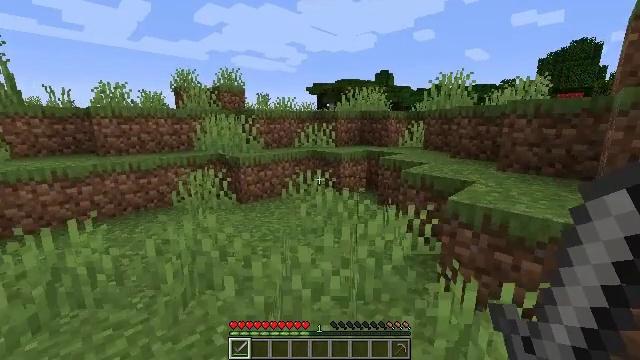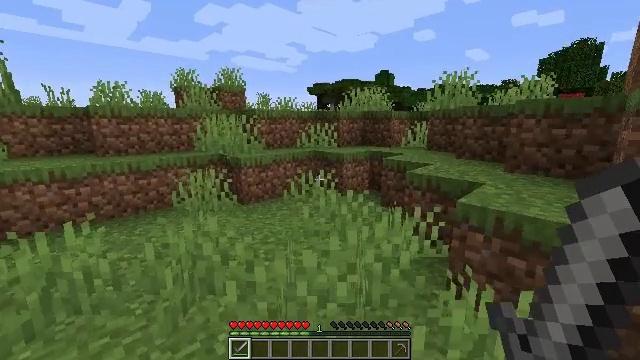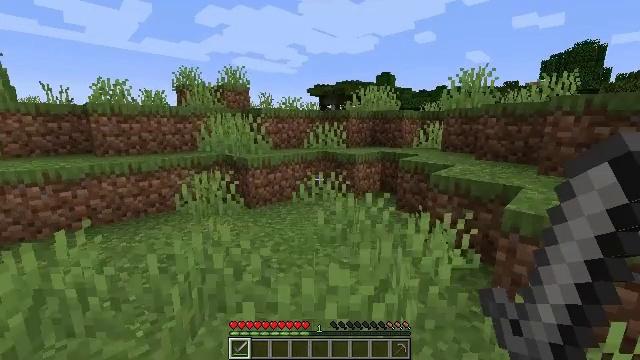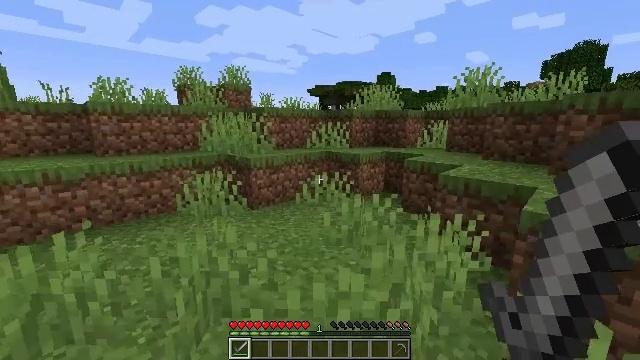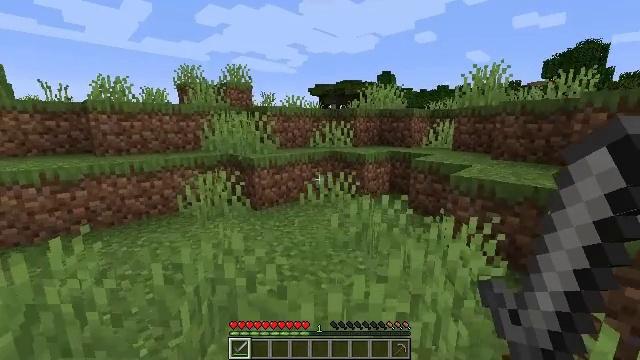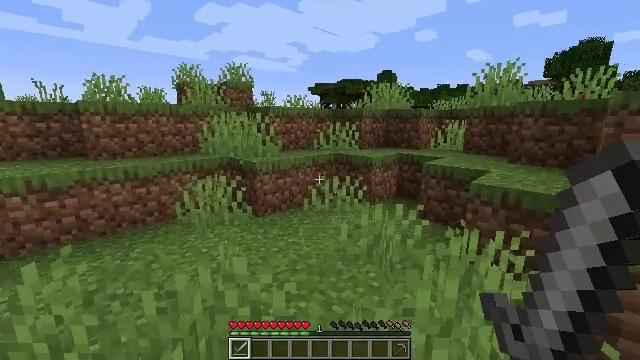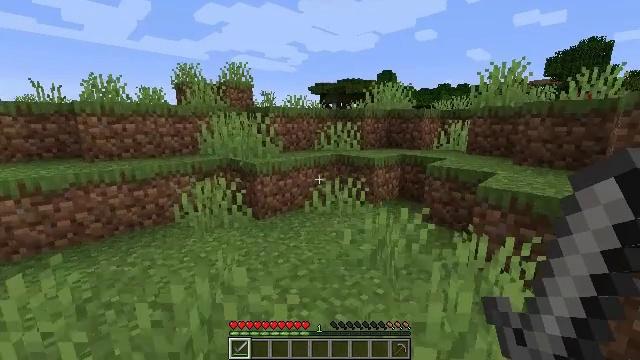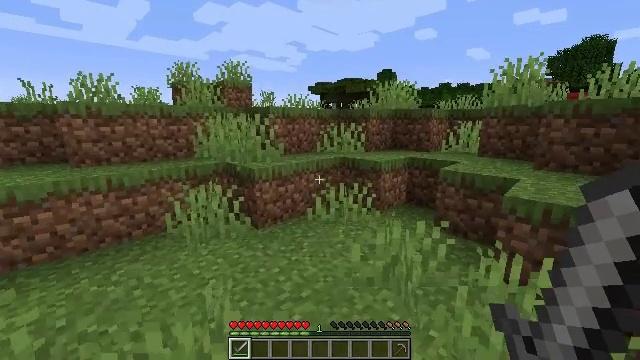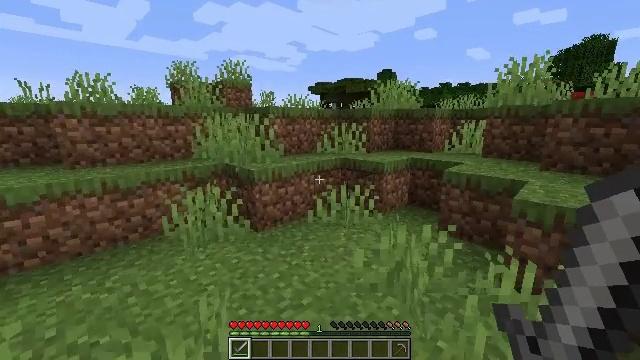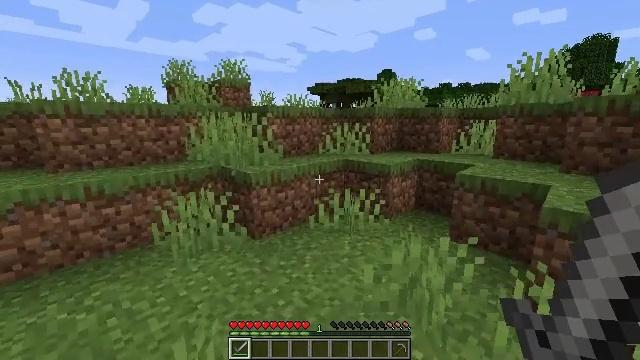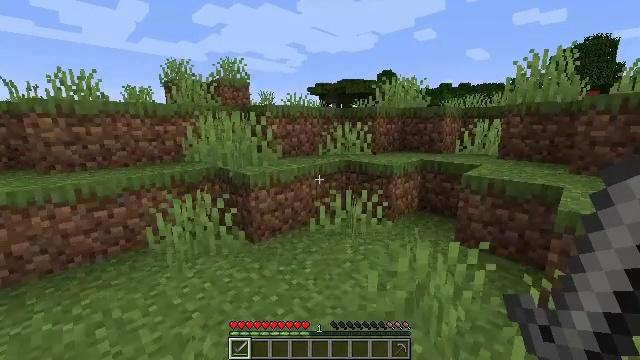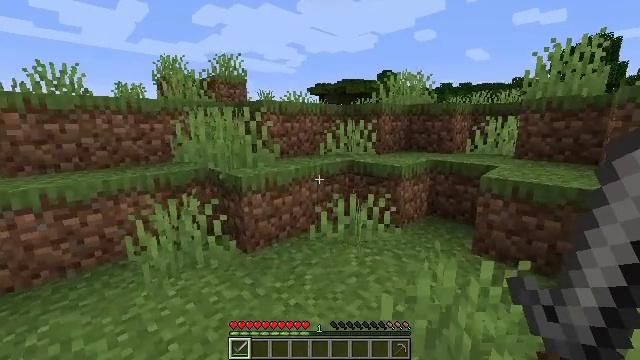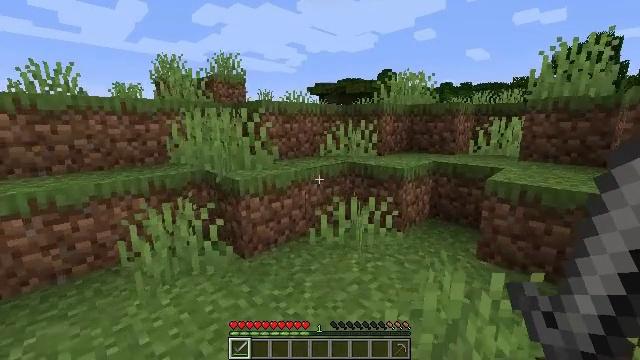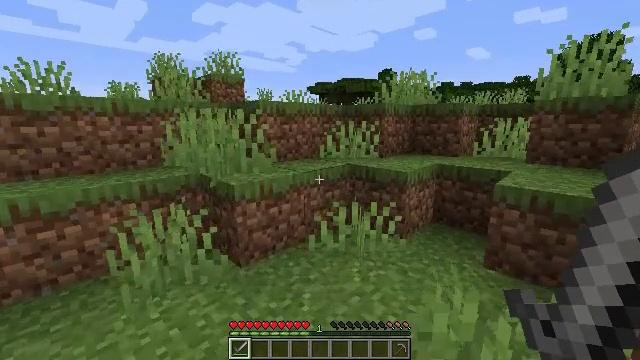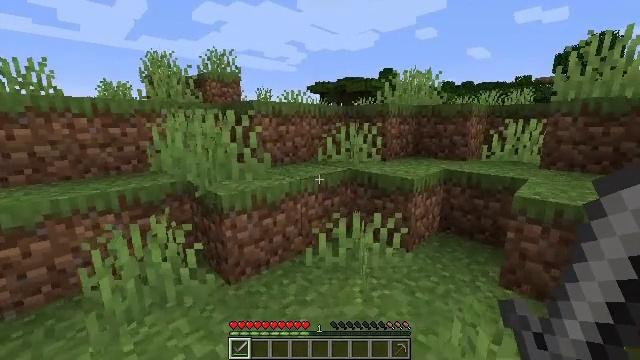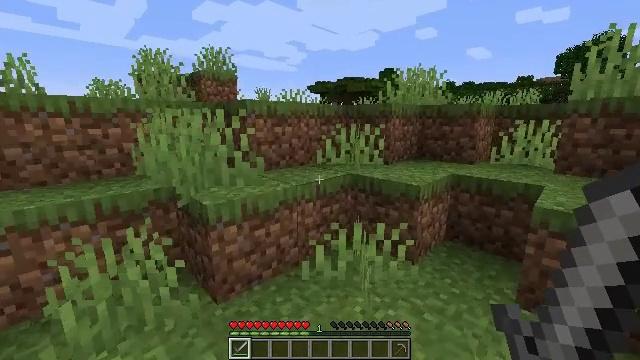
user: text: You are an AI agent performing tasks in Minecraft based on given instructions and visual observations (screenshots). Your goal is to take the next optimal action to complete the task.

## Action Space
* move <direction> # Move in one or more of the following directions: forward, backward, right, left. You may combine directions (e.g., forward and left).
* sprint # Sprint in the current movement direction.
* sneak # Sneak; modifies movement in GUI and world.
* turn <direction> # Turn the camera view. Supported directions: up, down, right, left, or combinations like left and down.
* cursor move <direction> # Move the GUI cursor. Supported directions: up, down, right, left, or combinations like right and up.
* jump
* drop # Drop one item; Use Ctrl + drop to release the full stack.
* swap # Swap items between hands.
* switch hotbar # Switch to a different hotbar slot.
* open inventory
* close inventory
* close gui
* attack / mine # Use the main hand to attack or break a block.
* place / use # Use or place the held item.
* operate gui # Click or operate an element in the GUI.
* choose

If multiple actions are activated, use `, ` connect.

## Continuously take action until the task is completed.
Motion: motion action
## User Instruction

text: Use the furnace to make cooked cod.
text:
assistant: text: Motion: move forward and move left
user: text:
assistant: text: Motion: move forward and move left
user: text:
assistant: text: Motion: move forward and move left
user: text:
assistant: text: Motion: move forward
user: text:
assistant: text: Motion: move forward
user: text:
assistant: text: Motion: move forward
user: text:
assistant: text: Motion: move forward
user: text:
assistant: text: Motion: move forward
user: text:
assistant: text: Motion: move forward
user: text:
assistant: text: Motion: move forward
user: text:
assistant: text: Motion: move forward
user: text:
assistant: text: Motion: move forward
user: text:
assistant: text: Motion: move forward
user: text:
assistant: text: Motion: move forward
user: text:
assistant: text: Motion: move forward
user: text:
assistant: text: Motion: move forward
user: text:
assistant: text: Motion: move forward
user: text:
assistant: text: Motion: move forward
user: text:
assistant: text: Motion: move forward
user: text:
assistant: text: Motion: move forward
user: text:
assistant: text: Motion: move forward
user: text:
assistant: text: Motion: move forward
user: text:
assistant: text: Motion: move forward
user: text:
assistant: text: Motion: move forward
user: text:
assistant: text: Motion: move forward, jump
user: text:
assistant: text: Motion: move forward, jump
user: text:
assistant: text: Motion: move forward, jump
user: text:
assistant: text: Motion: move forward, jump
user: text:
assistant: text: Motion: move forward, jump
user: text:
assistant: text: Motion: move forward, jump